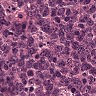
Metastatic tissue present: no